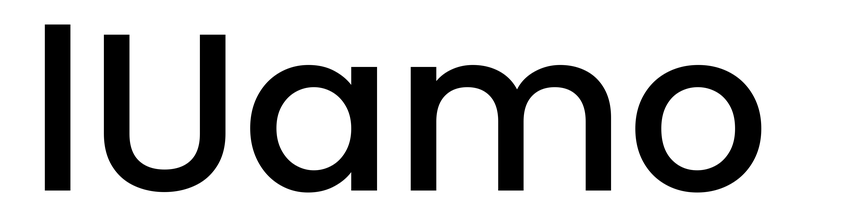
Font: Poppins-Medium